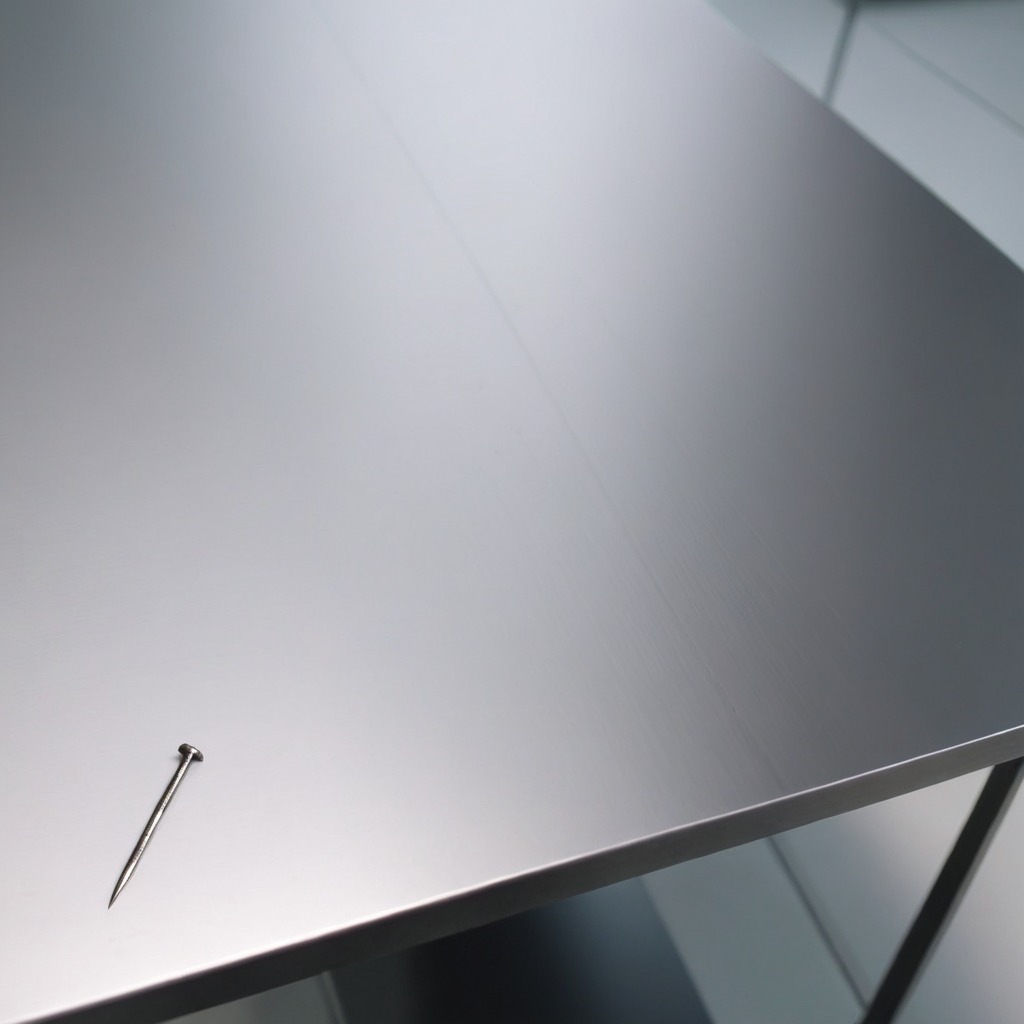
An iron nail is lying on a stainless steel table in a high-end prototyping lab.